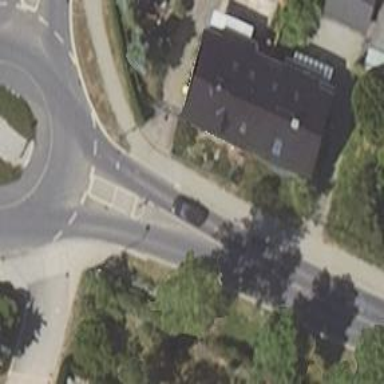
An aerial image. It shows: Primary road with asphalt surface.